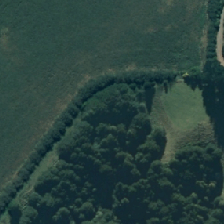
Land cover: indigenous_forest